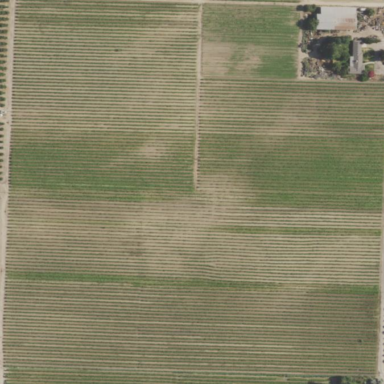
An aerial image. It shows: Beautiful vineyard in the countryside.